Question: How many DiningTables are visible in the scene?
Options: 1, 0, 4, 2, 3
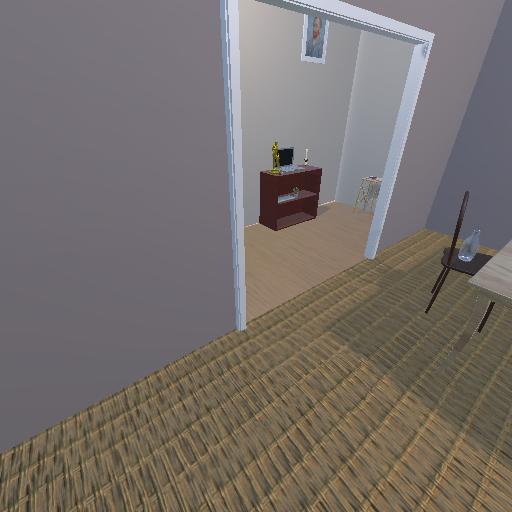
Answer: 1